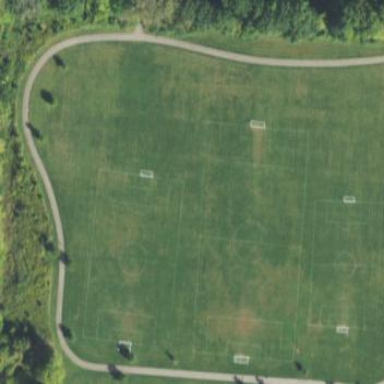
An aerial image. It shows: Soccer pitch for leisure land activities.